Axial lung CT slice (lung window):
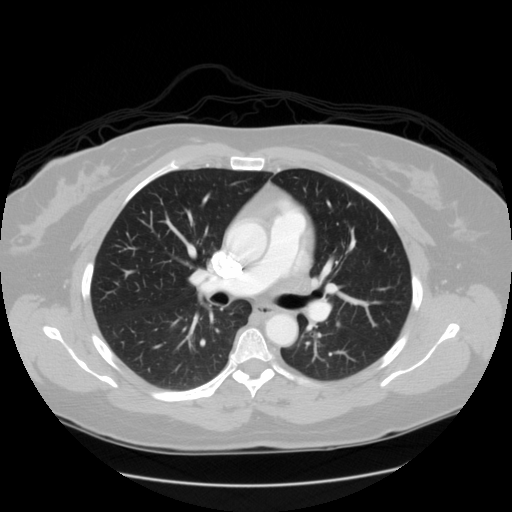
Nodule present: no